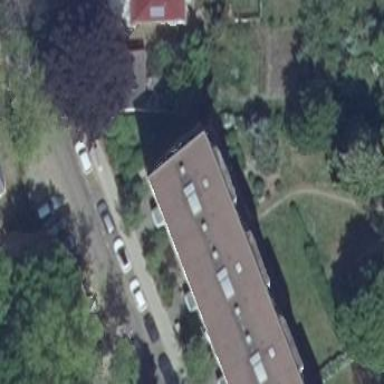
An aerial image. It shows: Flat-roofed residential building.